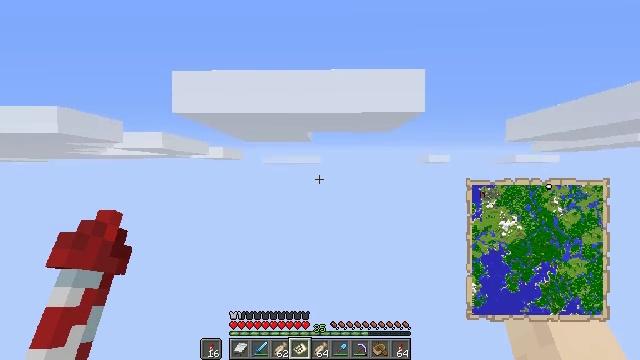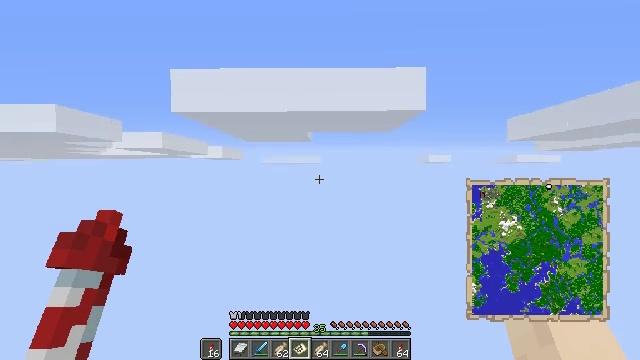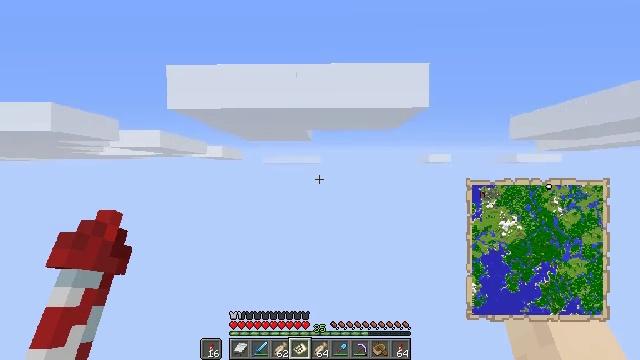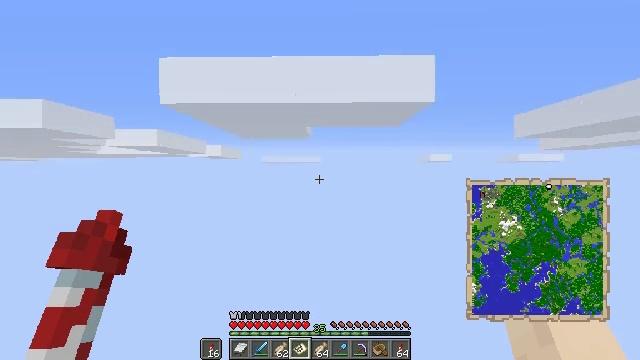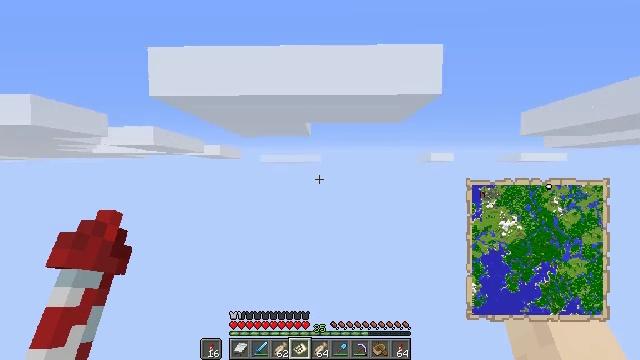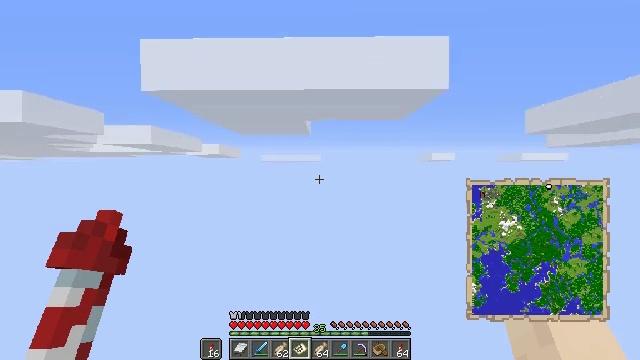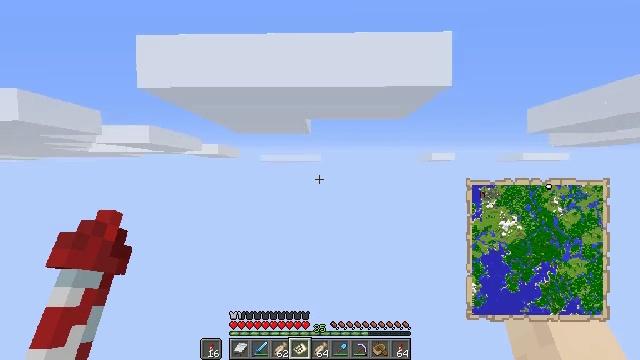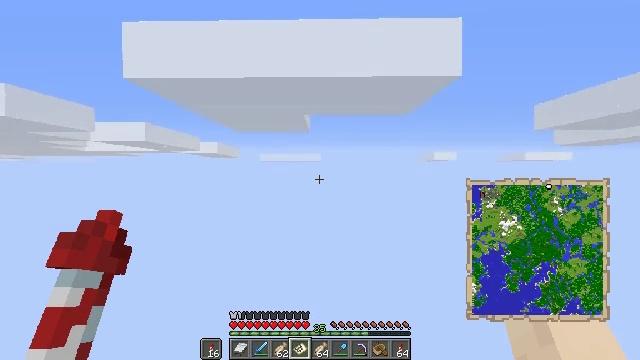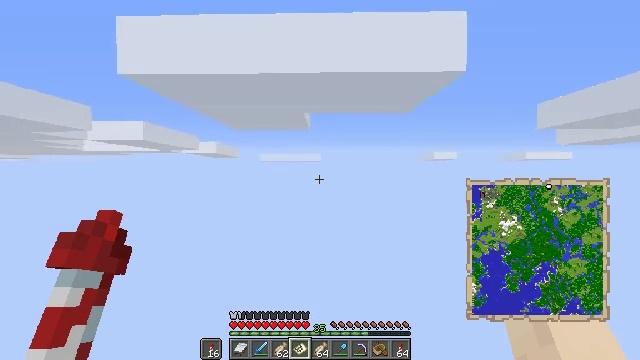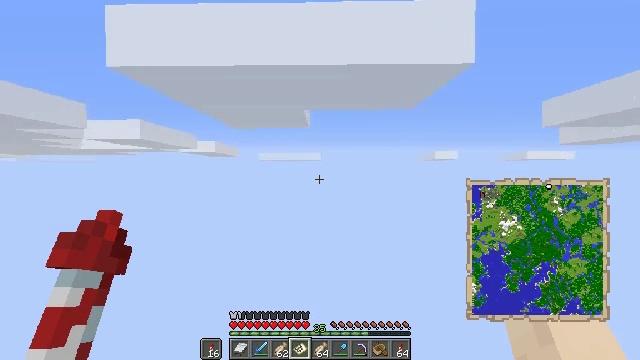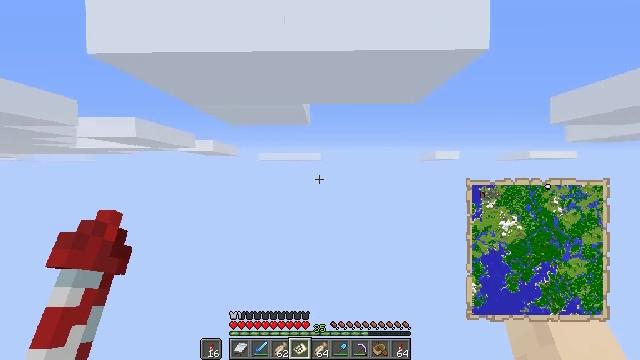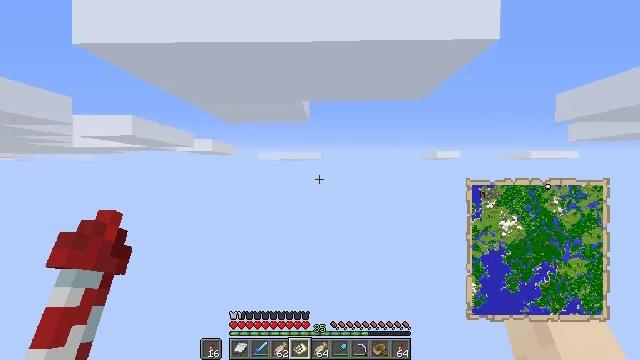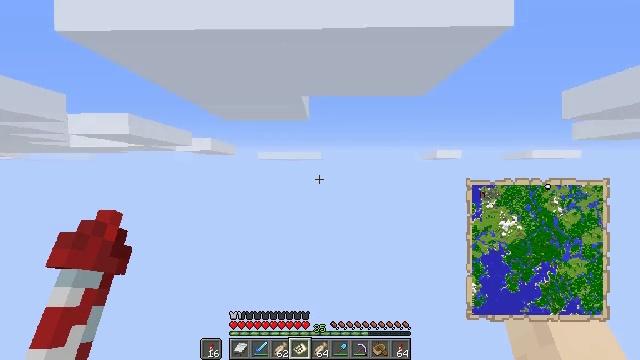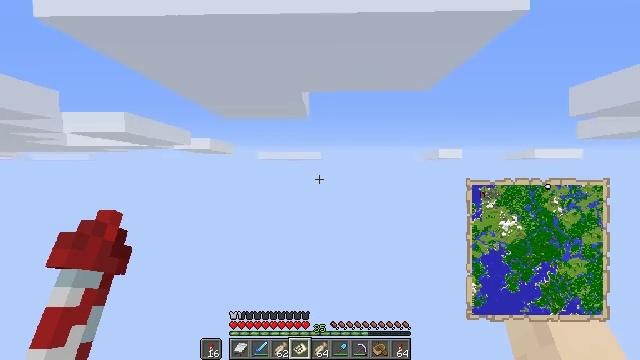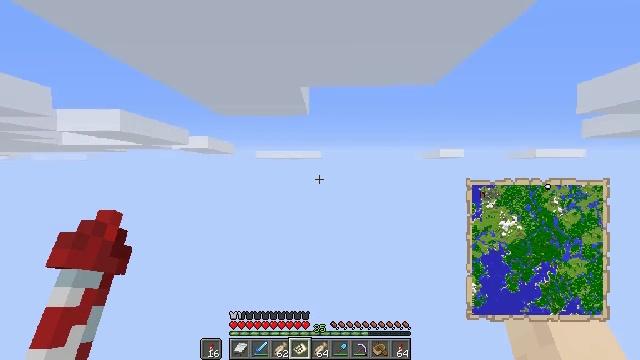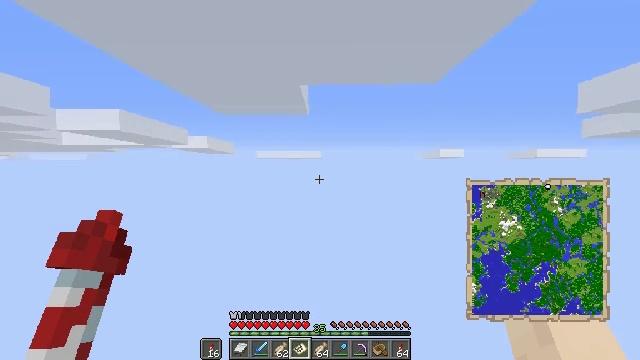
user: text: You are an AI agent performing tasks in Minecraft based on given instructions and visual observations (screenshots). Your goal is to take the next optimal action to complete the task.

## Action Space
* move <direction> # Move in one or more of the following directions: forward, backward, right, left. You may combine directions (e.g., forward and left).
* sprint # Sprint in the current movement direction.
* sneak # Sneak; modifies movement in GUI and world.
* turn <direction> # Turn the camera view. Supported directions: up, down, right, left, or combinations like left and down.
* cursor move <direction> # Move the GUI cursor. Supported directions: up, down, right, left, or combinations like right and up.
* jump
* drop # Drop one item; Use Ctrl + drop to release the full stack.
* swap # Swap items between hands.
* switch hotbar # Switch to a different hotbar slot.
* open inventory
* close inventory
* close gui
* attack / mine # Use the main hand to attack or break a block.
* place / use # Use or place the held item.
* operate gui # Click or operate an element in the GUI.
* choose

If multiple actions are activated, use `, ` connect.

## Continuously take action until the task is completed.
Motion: motion action
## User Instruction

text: Use a compass and some paper to craft a map.
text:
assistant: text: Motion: no_op
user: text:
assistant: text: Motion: no_op
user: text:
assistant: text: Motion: no_op
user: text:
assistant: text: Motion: no_op
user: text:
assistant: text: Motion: no_op
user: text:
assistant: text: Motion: no_op
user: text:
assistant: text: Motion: no_op
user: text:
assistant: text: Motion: no_op
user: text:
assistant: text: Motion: no_op
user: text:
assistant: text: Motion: no_op
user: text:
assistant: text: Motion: no_op
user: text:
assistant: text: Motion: no_op
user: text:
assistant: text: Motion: no_op
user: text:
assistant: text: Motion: no_op
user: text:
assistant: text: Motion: no_op
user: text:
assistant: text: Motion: no_op
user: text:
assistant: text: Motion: no_op
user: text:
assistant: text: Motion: no_op
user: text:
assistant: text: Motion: no_op
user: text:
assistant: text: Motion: no_op
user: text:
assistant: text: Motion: no_op
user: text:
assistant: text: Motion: no_op
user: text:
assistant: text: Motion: no_op
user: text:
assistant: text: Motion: no_op
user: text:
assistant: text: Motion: no_op
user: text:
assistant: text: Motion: no_op
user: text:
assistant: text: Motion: no_op
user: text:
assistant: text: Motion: no_op
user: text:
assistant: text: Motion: no_op
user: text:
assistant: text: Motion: no_op